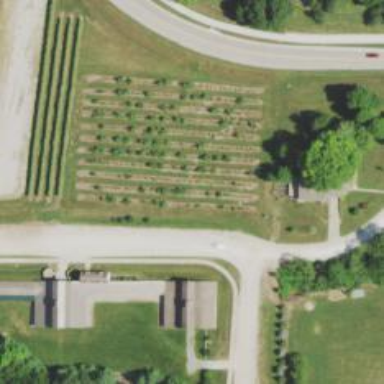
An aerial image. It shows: Orchard.